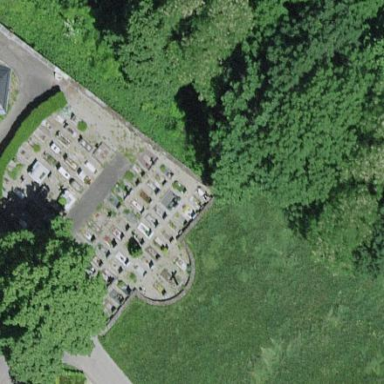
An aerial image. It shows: Graveyard.